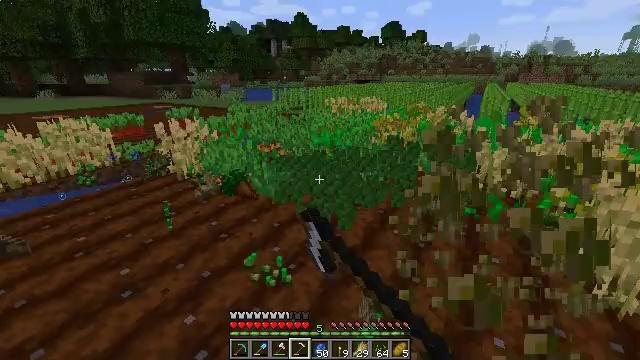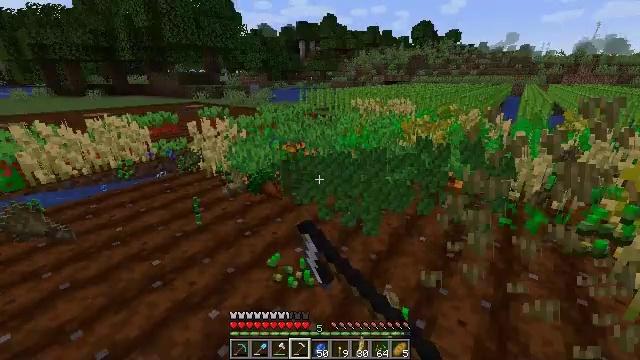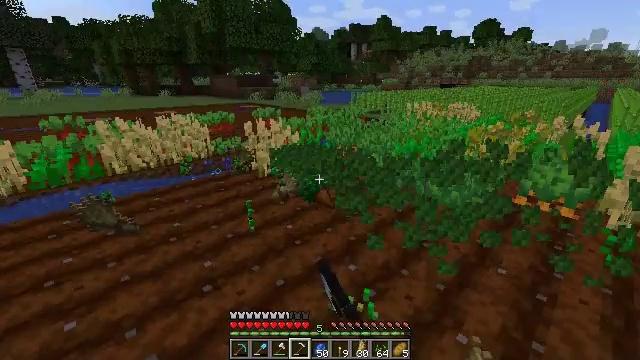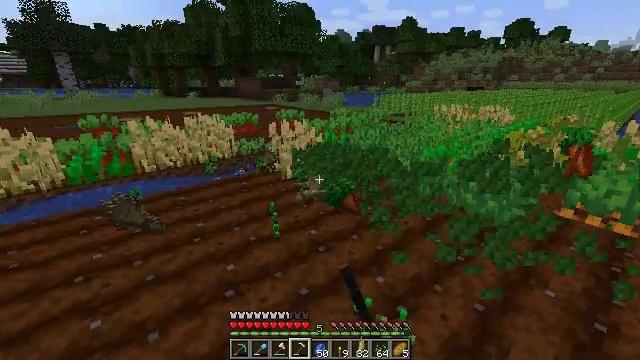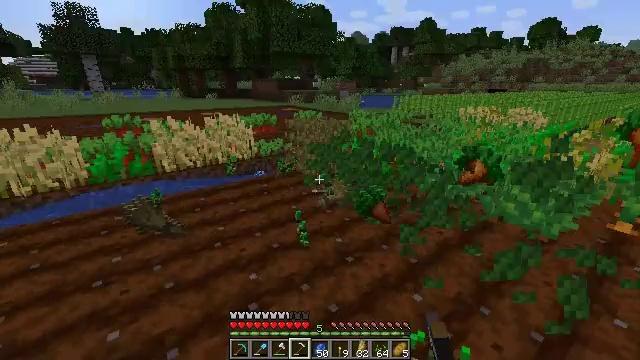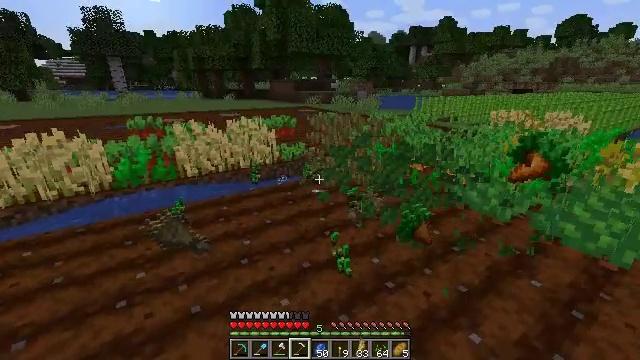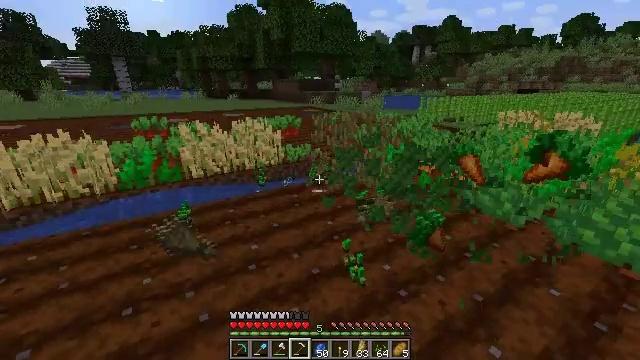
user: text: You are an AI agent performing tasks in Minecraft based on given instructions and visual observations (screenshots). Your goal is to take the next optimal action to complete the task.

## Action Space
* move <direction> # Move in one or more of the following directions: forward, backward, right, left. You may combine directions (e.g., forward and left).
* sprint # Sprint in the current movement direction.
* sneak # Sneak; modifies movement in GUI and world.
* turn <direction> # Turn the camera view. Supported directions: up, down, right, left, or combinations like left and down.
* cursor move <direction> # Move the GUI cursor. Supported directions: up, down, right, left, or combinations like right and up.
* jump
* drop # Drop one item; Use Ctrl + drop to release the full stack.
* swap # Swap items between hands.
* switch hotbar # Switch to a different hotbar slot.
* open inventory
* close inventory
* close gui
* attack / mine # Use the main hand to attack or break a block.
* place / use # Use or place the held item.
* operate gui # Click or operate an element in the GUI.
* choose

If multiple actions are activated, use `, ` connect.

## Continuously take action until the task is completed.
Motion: motion action
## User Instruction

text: Gather carrots from the field.
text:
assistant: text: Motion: move forward and move left, turn left, attack / mine
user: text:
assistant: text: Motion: move forward and move left, turn left, attack / mine
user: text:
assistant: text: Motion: move forward and move left, turn left, attack / mine
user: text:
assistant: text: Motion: move forward and move left, turn left, attack / mine
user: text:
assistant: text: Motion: move forward and move left, turn left, attack / mine
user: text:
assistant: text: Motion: move forward and move left, attack / mine
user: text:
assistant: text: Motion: attack / mine